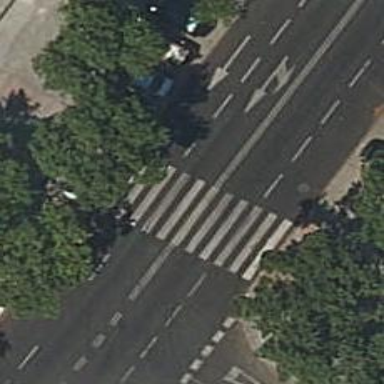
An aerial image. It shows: Uncontrolled zebra crossing on the road.